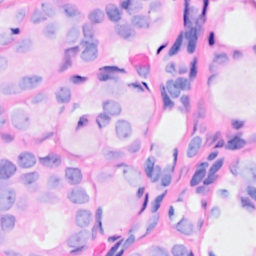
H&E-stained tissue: Breast